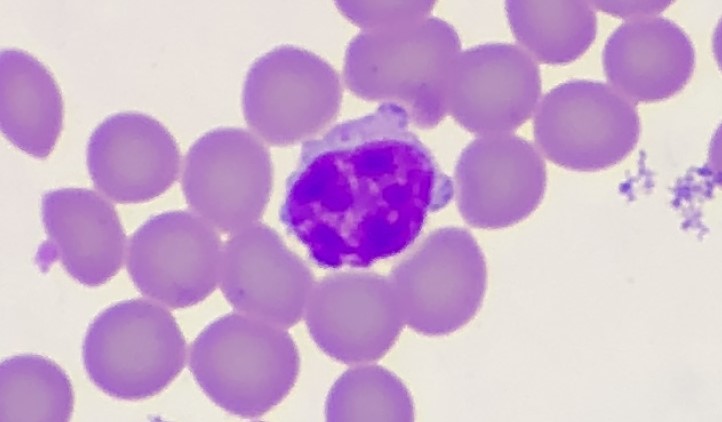
White blood cell type: Lymphocyte